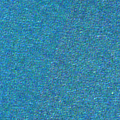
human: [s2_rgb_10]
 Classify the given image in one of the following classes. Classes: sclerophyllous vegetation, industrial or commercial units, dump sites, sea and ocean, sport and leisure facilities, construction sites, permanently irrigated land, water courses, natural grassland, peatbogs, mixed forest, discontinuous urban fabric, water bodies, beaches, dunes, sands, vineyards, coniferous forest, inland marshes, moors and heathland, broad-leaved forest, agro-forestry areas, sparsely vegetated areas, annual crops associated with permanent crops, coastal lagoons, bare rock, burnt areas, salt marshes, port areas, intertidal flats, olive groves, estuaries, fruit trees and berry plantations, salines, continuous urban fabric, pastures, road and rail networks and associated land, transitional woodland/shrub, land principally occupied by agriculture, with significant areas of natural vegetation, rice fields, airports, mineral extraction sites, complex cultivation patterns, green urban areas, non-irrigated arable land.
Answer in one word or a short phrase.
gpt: sea and ocean